Question: I am following a code only approach for my Xamarin iOS app and can see how you can easily create control such as UILabel and UITextField in ViewDidLoad of a Controller. That is also where I can apply MVVMCross Fluent Binding.
I have seen Stuart's <URL> where he creates a custom Circle View and one that creates a Custom Label.
- -
I don't feel that either of those works for me. I want to create a UIView that is made up of other controls, a composite control. Imagine a control that looked something like this. That would be an ImageView, and 4 labels with one of them clickable.

At what point in the life of the UIView would I create something like that. Is there an equivalent of ViewDidLoad?
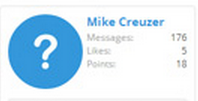
Answer: As Stuart said in his comment, <URL>
is the MVVMCross tutorial you want.
For those that are happy with the idea of ViewModels being more than just a ViewModel per screen and understand Binding the bit around Custom Views starts at <URL>